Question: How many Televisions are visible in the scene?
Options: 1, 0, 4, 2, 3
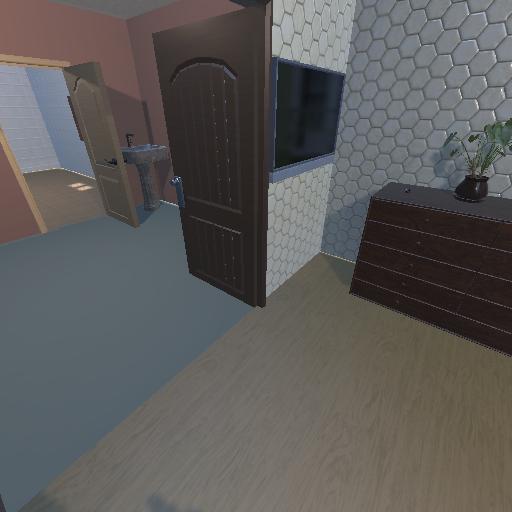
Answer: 1